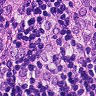
Metastatic tissue present: yes